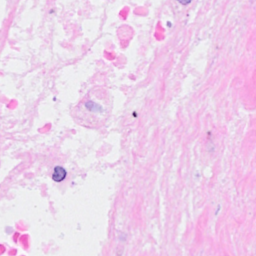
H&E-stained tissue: Breast